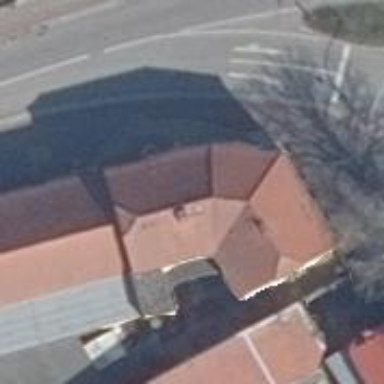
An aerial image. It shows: Restaurant.